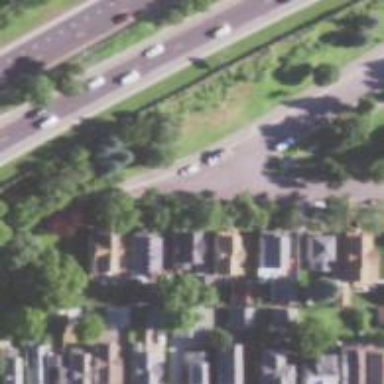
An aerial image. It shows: Residential road with sidewalk on the left.